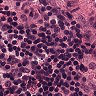
Metastatic tissue present: no